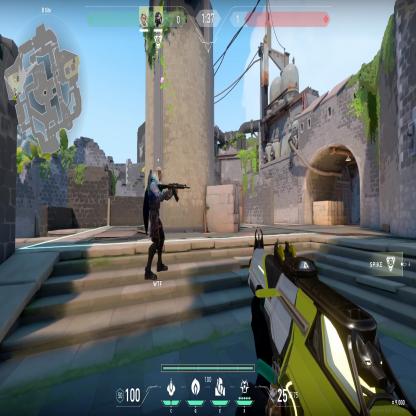
Label: teammate